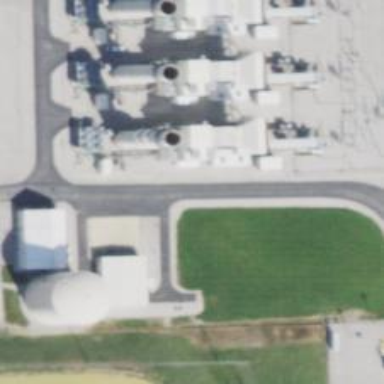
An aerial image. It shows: Gas turbine generator is in use.